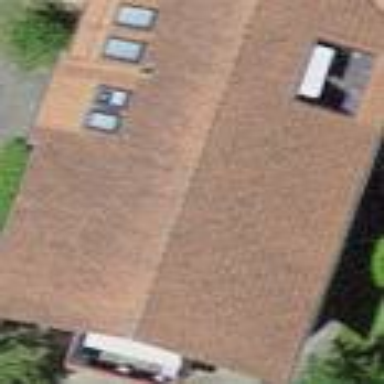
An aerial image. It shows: Building with roof made of roof tiles.